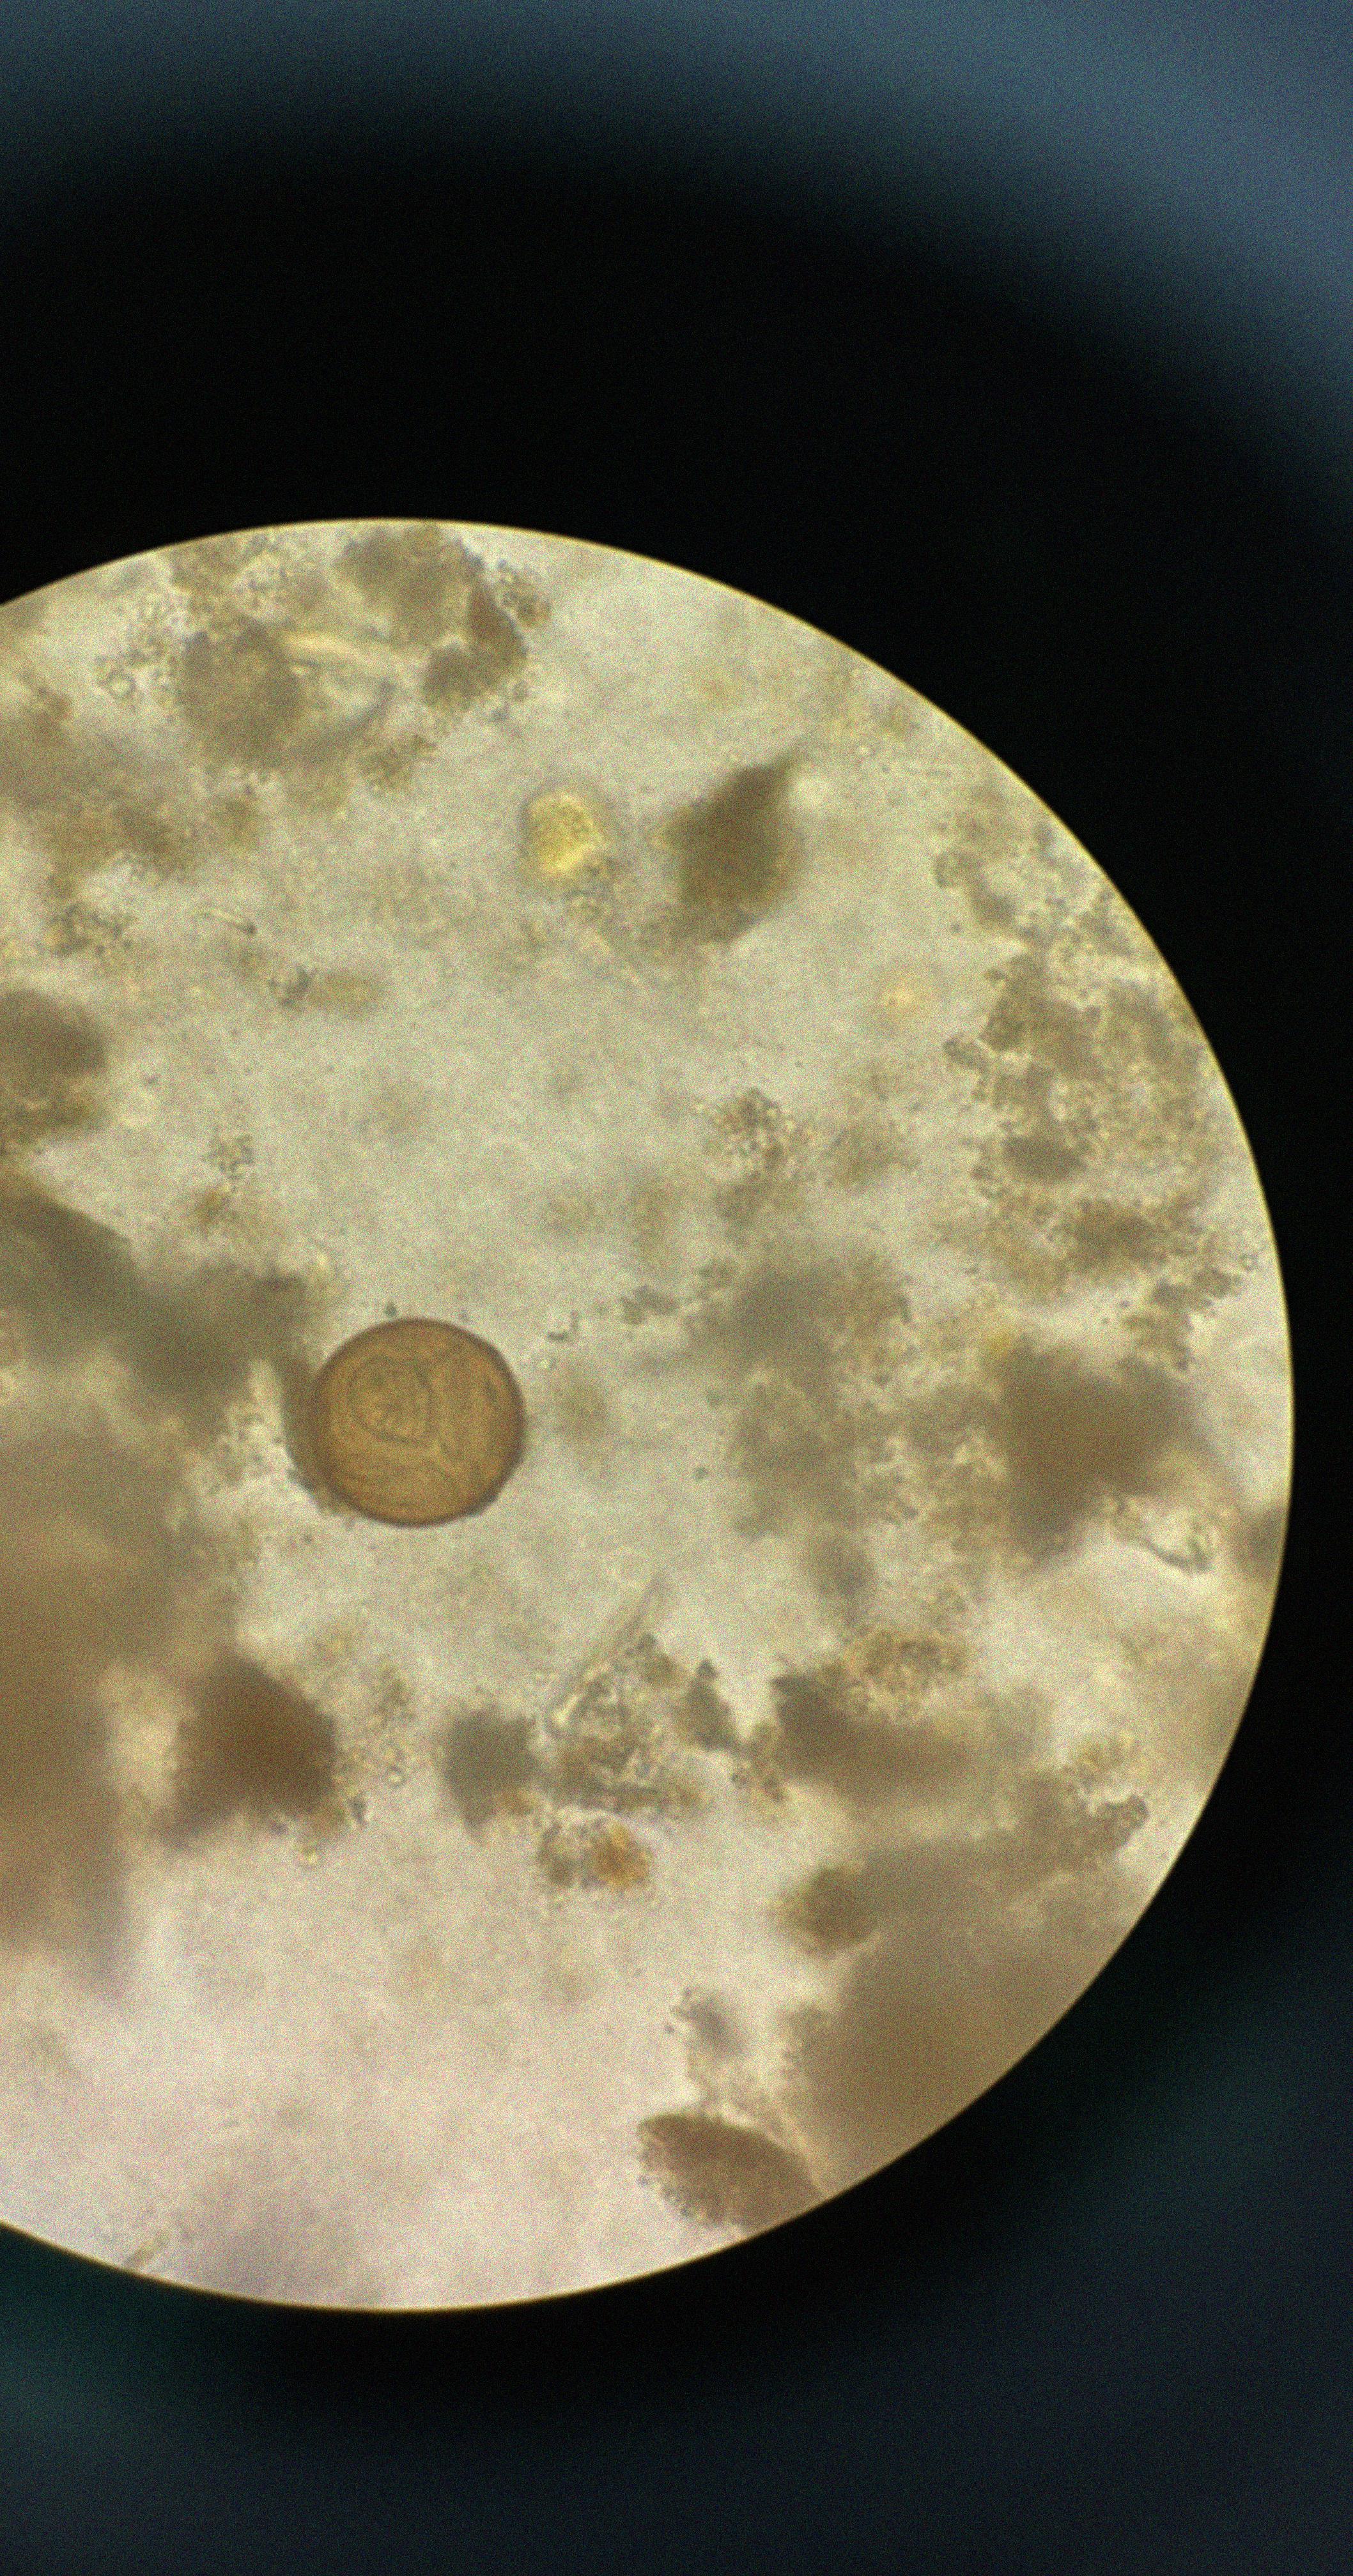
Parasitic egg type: Hymenolepis diminuta